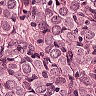
Metastatic tissue present: yes